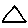
Label: triangle